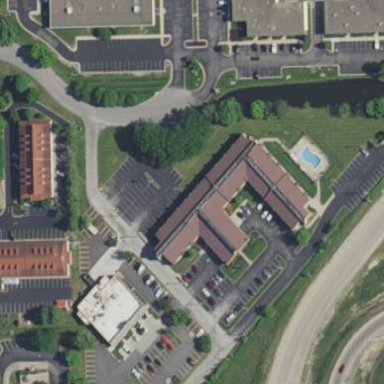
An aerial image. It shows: Hotel building.